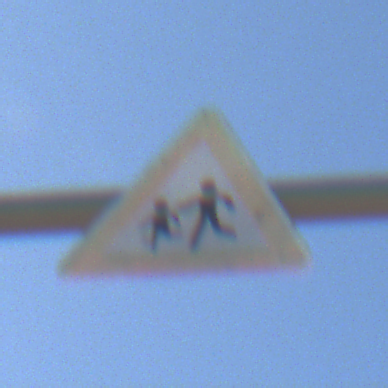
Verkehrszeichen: KinderRechts
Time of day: MorningAfternoon
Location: Outdoor (Suburban)
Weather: PartlyCloudy
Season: NotSpecified
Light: Natural